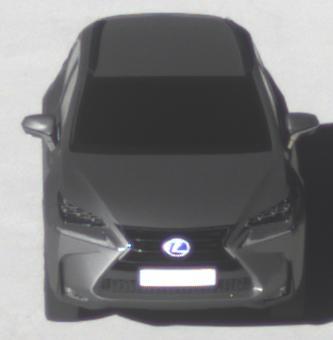
Make: Lexus
Model: NX 300h
Detailed model: NX (AZ1)
Model produced from: 2017/11
Model produced until: 2018/08
Doors: 5
Color: gray
Road condition: dry road
Daytime: morning or afternoon
Contrast: high contrast